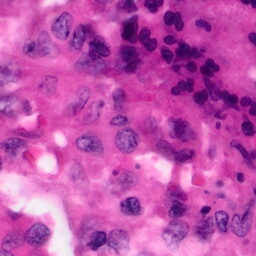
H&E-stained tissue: Pancreatic